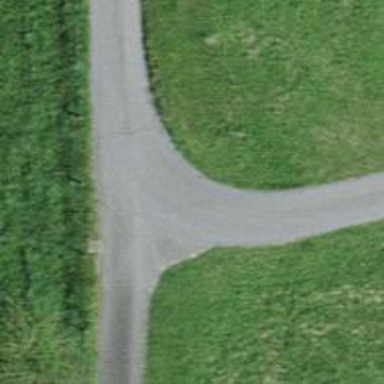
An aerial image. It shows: Well-maintained track road of grade 1.